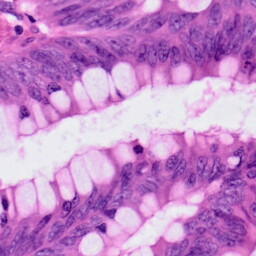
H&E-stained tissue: Colon